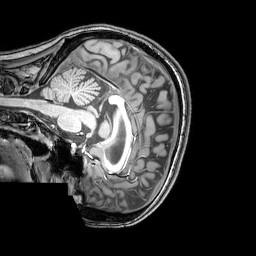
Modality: T1w
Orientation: sagittal
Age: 23
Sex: female
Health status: healthy
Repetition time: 0.081 s
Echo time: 0.037 s